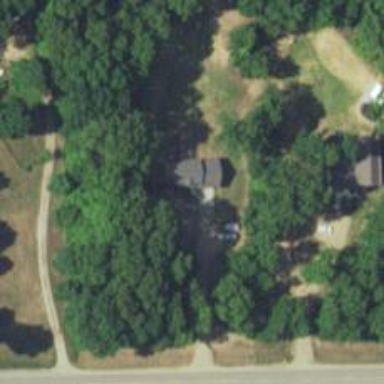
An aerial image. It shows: Driveway leading to service road.